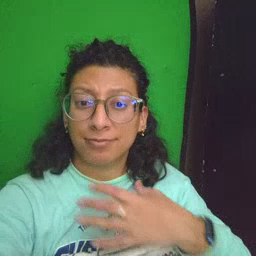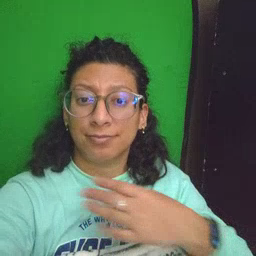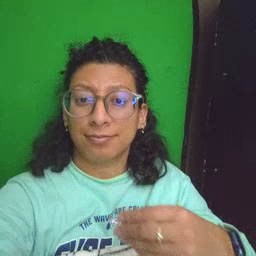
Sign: white